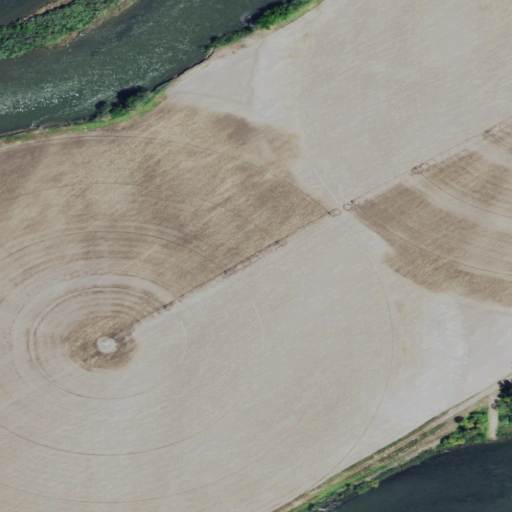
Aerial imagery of island in Idaho named Banks Island containing cultivated crops, open water, grassland, and herbaceous wetlands